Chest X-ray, AP view. Patient: 66 years old, sex F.
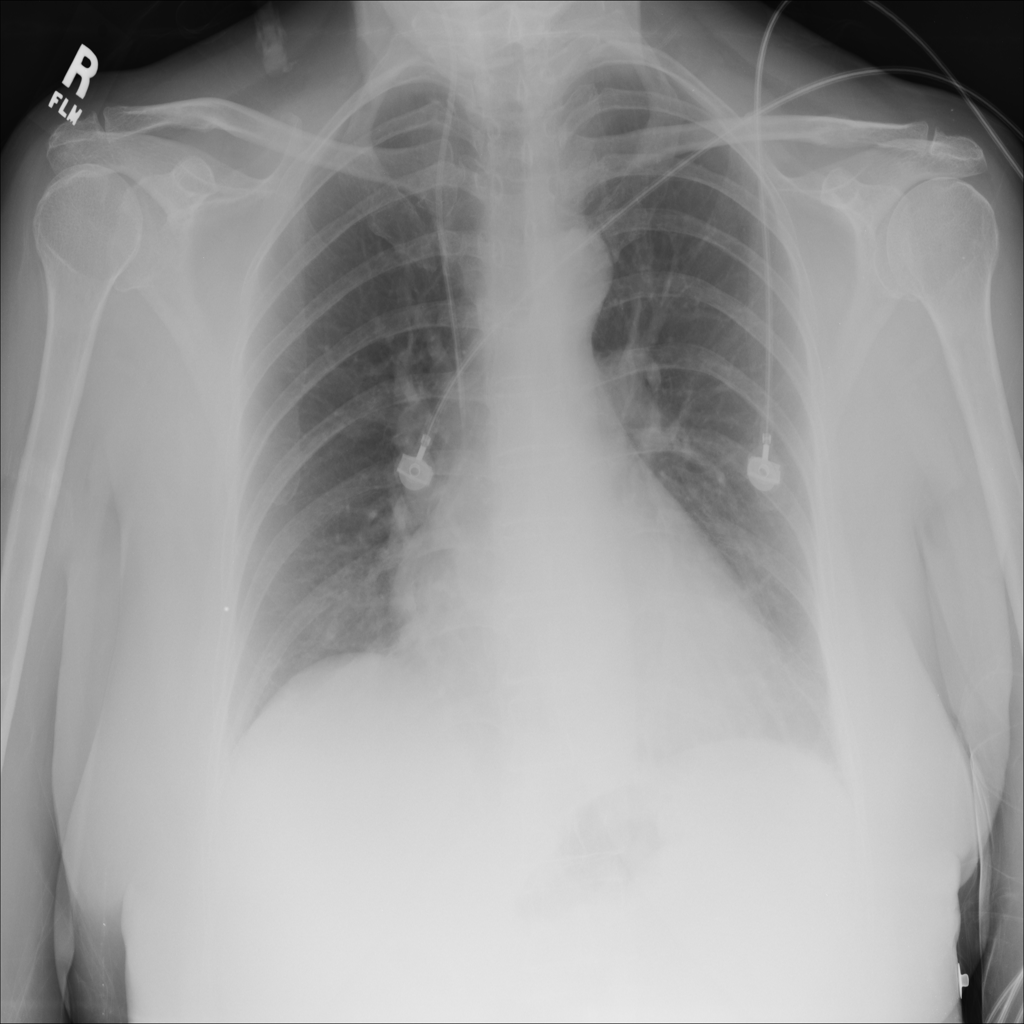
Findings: No Finding